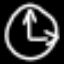
Label: clock